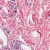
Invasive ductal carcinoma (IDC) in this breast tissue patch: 0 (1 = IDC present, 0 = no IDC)